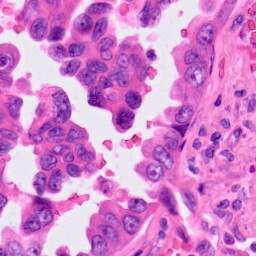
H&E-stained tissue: Lung